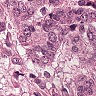
Metastatic tissue present: yes